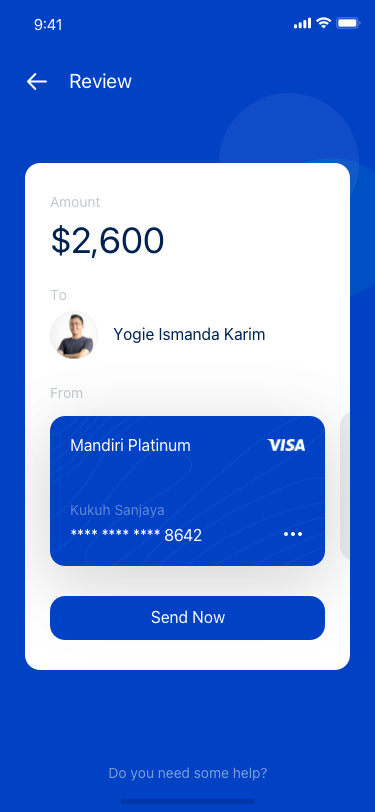
Text in this UI design:
Review
Amount
$2,600
To
Yogie Ismanda Karim
From
Mandiri Platinum
Kukuh Sanjaya
**** **** **** 8642
Do you need some help?